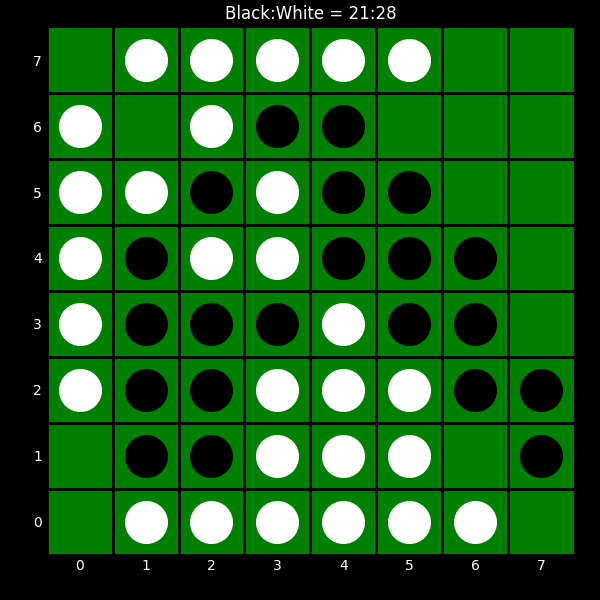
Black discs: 21
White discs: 28